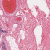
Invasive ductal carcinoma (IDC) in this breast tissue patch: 0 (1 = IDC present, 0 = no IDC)